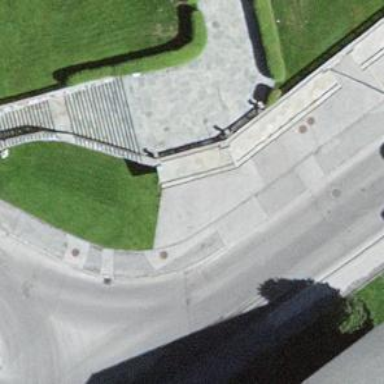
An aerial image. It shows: Sidewalk.